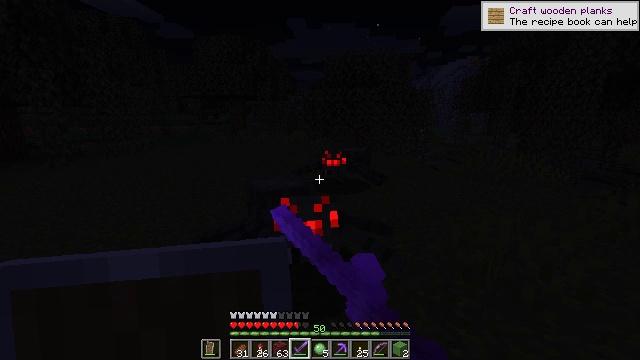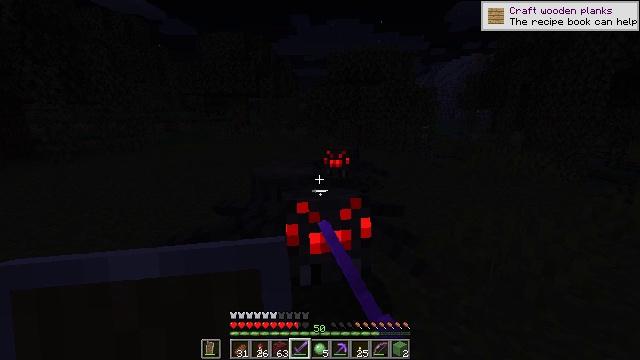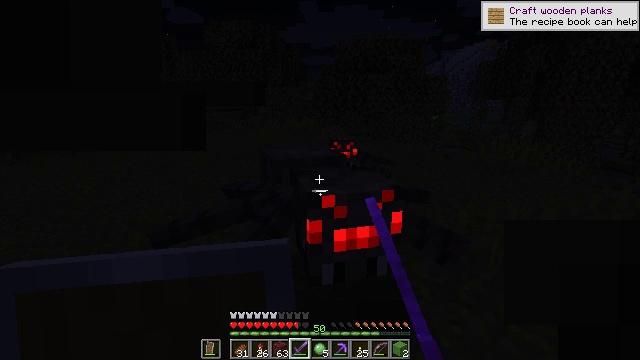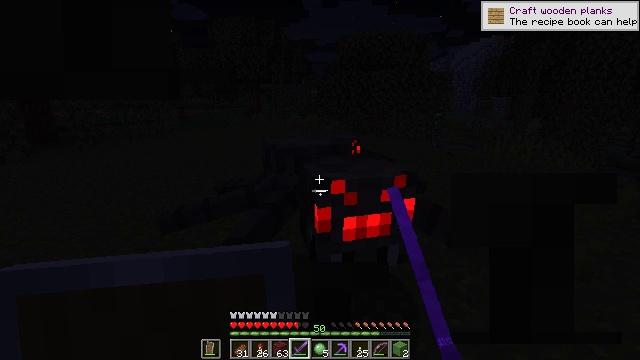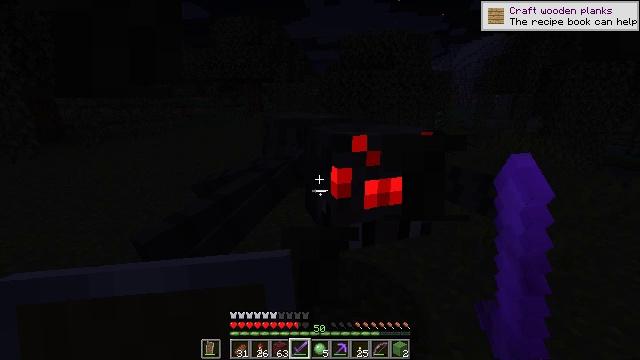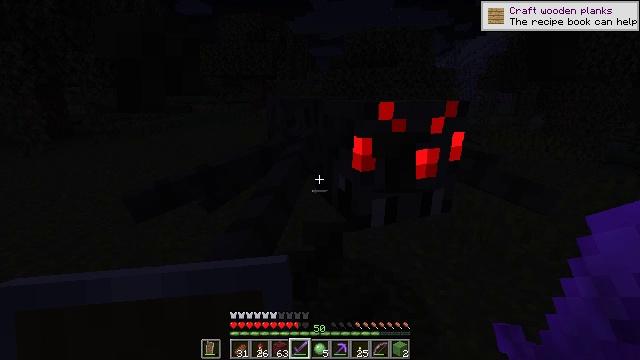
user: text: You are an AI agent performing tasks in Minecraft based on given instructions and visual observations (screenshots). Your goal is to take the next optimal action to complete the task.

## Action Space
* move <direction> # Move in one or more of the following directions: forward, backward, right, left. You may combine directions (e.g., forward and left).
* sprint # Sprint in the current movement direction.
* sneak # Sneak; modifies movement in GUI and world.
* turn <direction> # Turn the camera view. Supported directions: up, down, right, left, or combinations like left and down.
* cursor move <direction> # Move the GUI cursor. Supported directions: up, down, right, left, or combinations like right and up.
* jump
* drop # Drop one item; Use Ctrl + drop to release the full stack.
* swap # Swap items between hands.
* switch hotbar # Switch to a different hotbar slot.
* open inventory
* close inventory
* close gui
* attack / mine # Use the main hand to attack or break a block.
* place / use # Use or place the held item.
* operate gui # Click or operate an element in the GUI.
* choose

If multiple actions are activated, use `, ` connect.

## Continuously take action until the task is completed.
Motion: motion action
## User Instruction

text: Break the vines.
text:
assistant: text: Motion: attack / mine
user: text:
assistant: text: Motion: move back, turn left and down, attack / mine
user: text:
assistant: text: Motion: move back, attack / mine
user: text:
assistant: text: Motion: move back
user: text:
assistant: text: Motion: move back and move left, attack / mine
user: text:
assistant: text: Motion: attack / mine